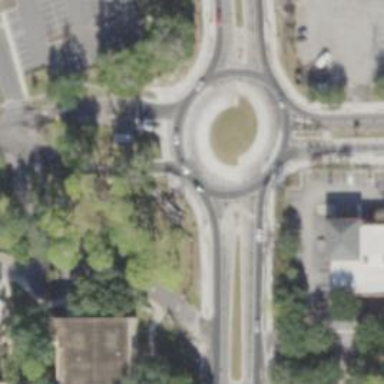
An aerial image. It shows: Secondary road with asphalt surface leading to turbo roundabout.